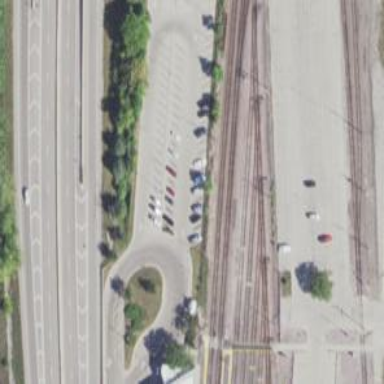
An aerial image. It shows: Railway yard used for servicing trains.